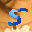
Label: 5